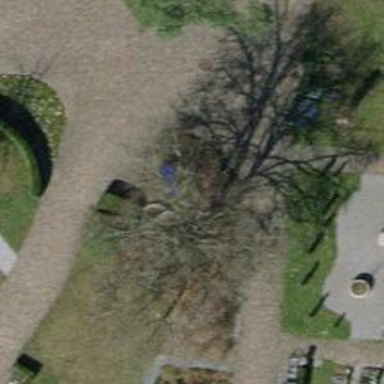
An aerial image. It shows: Blue bench.